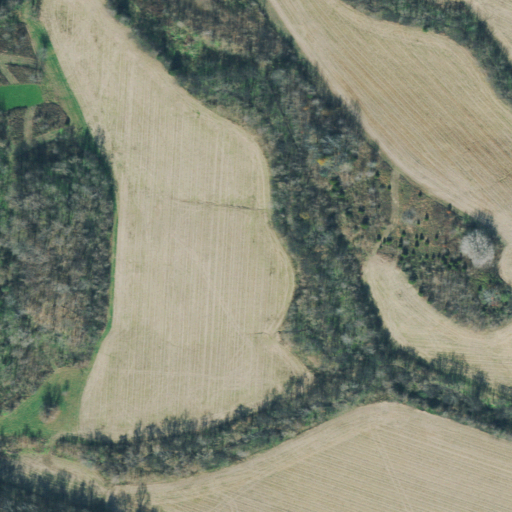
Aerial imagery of valley in Tennessee named Gid Hollow containing cultivated crops, pasture, deciduous forest, and mixed forest